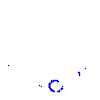
Particle: proton